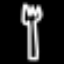
Label: fork